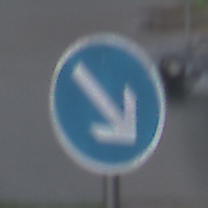
Verkehrszeichen: VorgeschriebeneVorbeifahrtRechts
Umgebung: Outdoor, RoadRail
Tageszeit: SunriseSunset
Wetter: PartlyCloudy
Licht: Natural
Jahreszeit: NotSpecified
Kontrast: LowContrast